Question: Can someone explain me something? How can I create a yellow hint/notification with Java swt?
I want that popup a small notice when I move over a cell in a table. Something like this:

This is my Java-Code:
'''
protected void checkAction() throws Exception {
//Erstellen einer neuen Shell
Shell shell = new Shell();
shell.setSize(280, 300);
shell.setText("Testtabelle");
//Erstellen einer neuen Tabelle
final Table table = new Table(shell, SWT.MULTI | SWT.BORDER | SWT.FULL_SELECTION);
table.setLinesVisible(true);
table.setHeaderVisible(true);
//Einlesen der Uberschriften und Vergabe der Namen
String[] titles = {"Element", "Stage", "Type", "Generate-User", "Change-User" };
for (int i = 0; i < titles.length; i++) {
TableColumn column = new TableColumn(table, SWT.NONE);
column.setText(titles[i]);
}
// Inhalte hinzufugen
final int count = 4;
for (int i = 0; i < count; i++) {
TableItem item = new TableItem(table, SWT.NONE);
item.setText(0, "Test "+i);
item.setText(1, ""+(i+1));
item.setText(2, "Testtype");
item.setText(3, "562910");
item.setText(4, "423424");
}
// Tabelle und Shell Packen
for (int i = 0; i < titles.length; i++) {
table.getColumn(i).pack();
}
table.setSize(table.computeSize(SWT.DEFAULT, 200));
shell.pack();
//MouseListener
table.addListener(SWT.MouseHover, new Listener() {
public void handleEvent(Event event) {
Rectangle clientArea = table.getClientArea();
Point pt = new Point(event.x, event.y);
int index = table.getTopIndex();
// System.out.println("TopIndex: "+index);
while (index < table.getItemCount()) {
boolean visible = false;
TableItem item = table.getItem(index);
for (int i = 0; i < (table.getItemCount()+1); i++) {
Rectangle rect = item.getBounds(i);
if (rect.contains(pt)) {
String selected = table.getItem(index).getText(i);
if (selected.equals("562910")){
String real = "Jonas";
System.out.println(real);
}
else{
System.out.println("Ausgewahlt: "+selected);
}
}
if (!visible && rect.intersects(clientArea)) {
visible = true;
}
}
if (!visible)
return;
index++;
}
}
});
// Shell offnen
shell.open();
}
'''
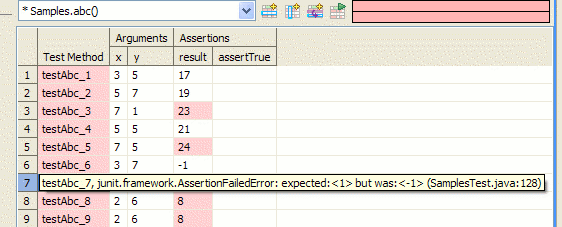
Answer: Using just SWT use the code in <URL>.
If you can use JFace then 'ColumnViewerToolTipSupport' is rather easier.